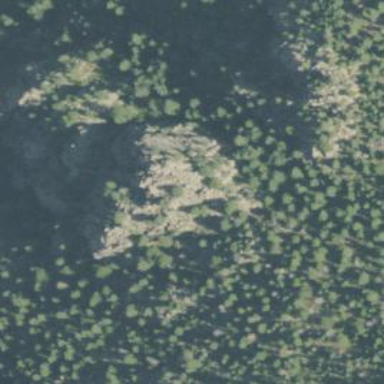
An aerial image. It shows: Crag suitable for climbing located at the edge of cliff.